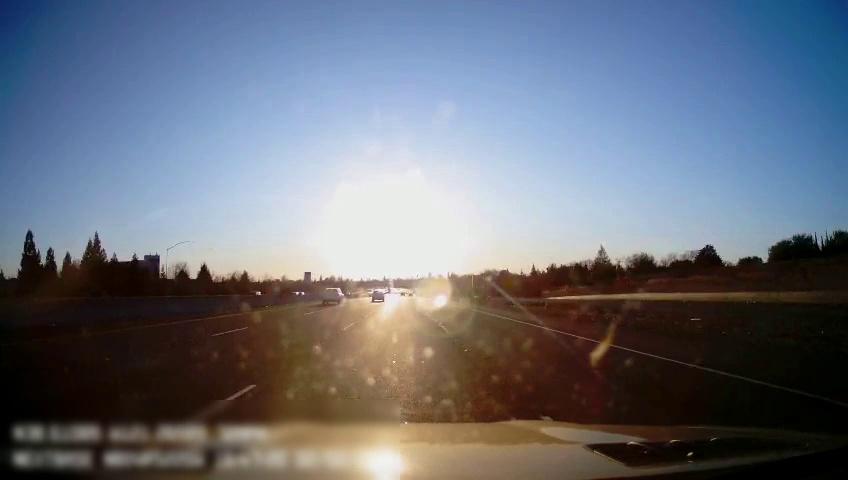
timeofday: Day
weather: Sunny
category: Drivable Space
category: Vehicles | SUV
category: Vehicles | Car
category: Vehicles | SUV
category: Vehicles | SUV
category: Lanes | Alternate Lane
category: Lanes | Alternate Lane
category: Lanes | Current Lane
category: Lanes | Current Lane
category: Lanes | Alternate Lane
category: Lanes | Alternate Lane
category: Traffic | Signs